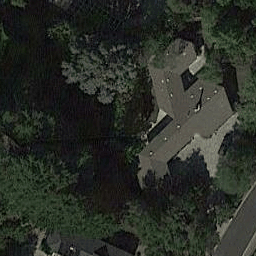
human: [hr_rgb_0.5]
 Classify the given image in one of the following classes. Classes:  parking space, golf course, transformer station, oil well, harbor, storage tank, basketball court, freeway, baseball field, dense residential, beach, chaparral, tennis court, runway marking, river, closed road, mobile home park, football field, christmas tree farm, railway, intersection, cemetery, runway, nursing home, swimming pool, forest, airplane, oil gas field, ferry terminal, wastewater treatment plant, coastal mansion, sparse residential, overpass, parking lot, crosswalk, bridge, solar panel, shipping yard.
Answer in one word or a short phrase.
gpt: sparse residential